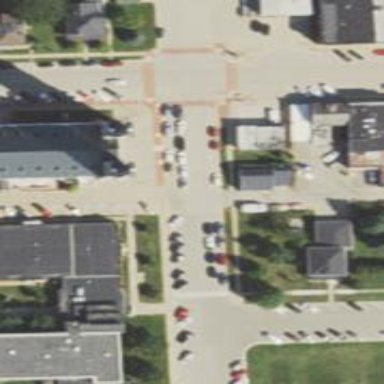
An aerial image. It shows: Alley classified as service road.